Question: Strangly enough, my website is rendering fine in Internet Explorer but fails in Mozilla based browsers.
Here is a screenshot:

Does anyone see why "right-panel" does not go all the way to the right? You can see how it is not lined up with the right edge of "top-panel":
'''
#container
{
margin: 0 auto;
width: 750px;
background-color: #ffffff;
}
#top-panel
{
padding-left: 10px;
background-color: #000000;
text-align: left;
width: 100%;
height: 88px;
}
#left-panel
{
padding-top: 10px;
text-align: center;
background-color: #ffffff;
border-right: 1px dashed #000000;
float: left;
width: 250px;
}
#right-panel
{
background-color: #ffffff;
float: right;
width: 449px;
}
.clear
{
clear:both;
line-height:0;
}
'''
If anyone wants to see the actual site it is: <URL>
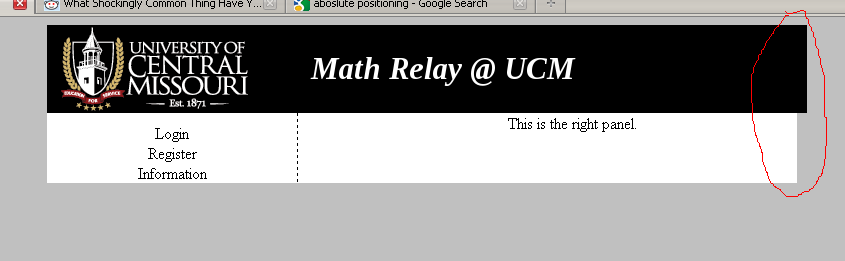
Answer: When you apply and use also, it computes the width first, and then applies the padding, so actually your CSS declaration is the problem. Try setting it to a fixed width for that.